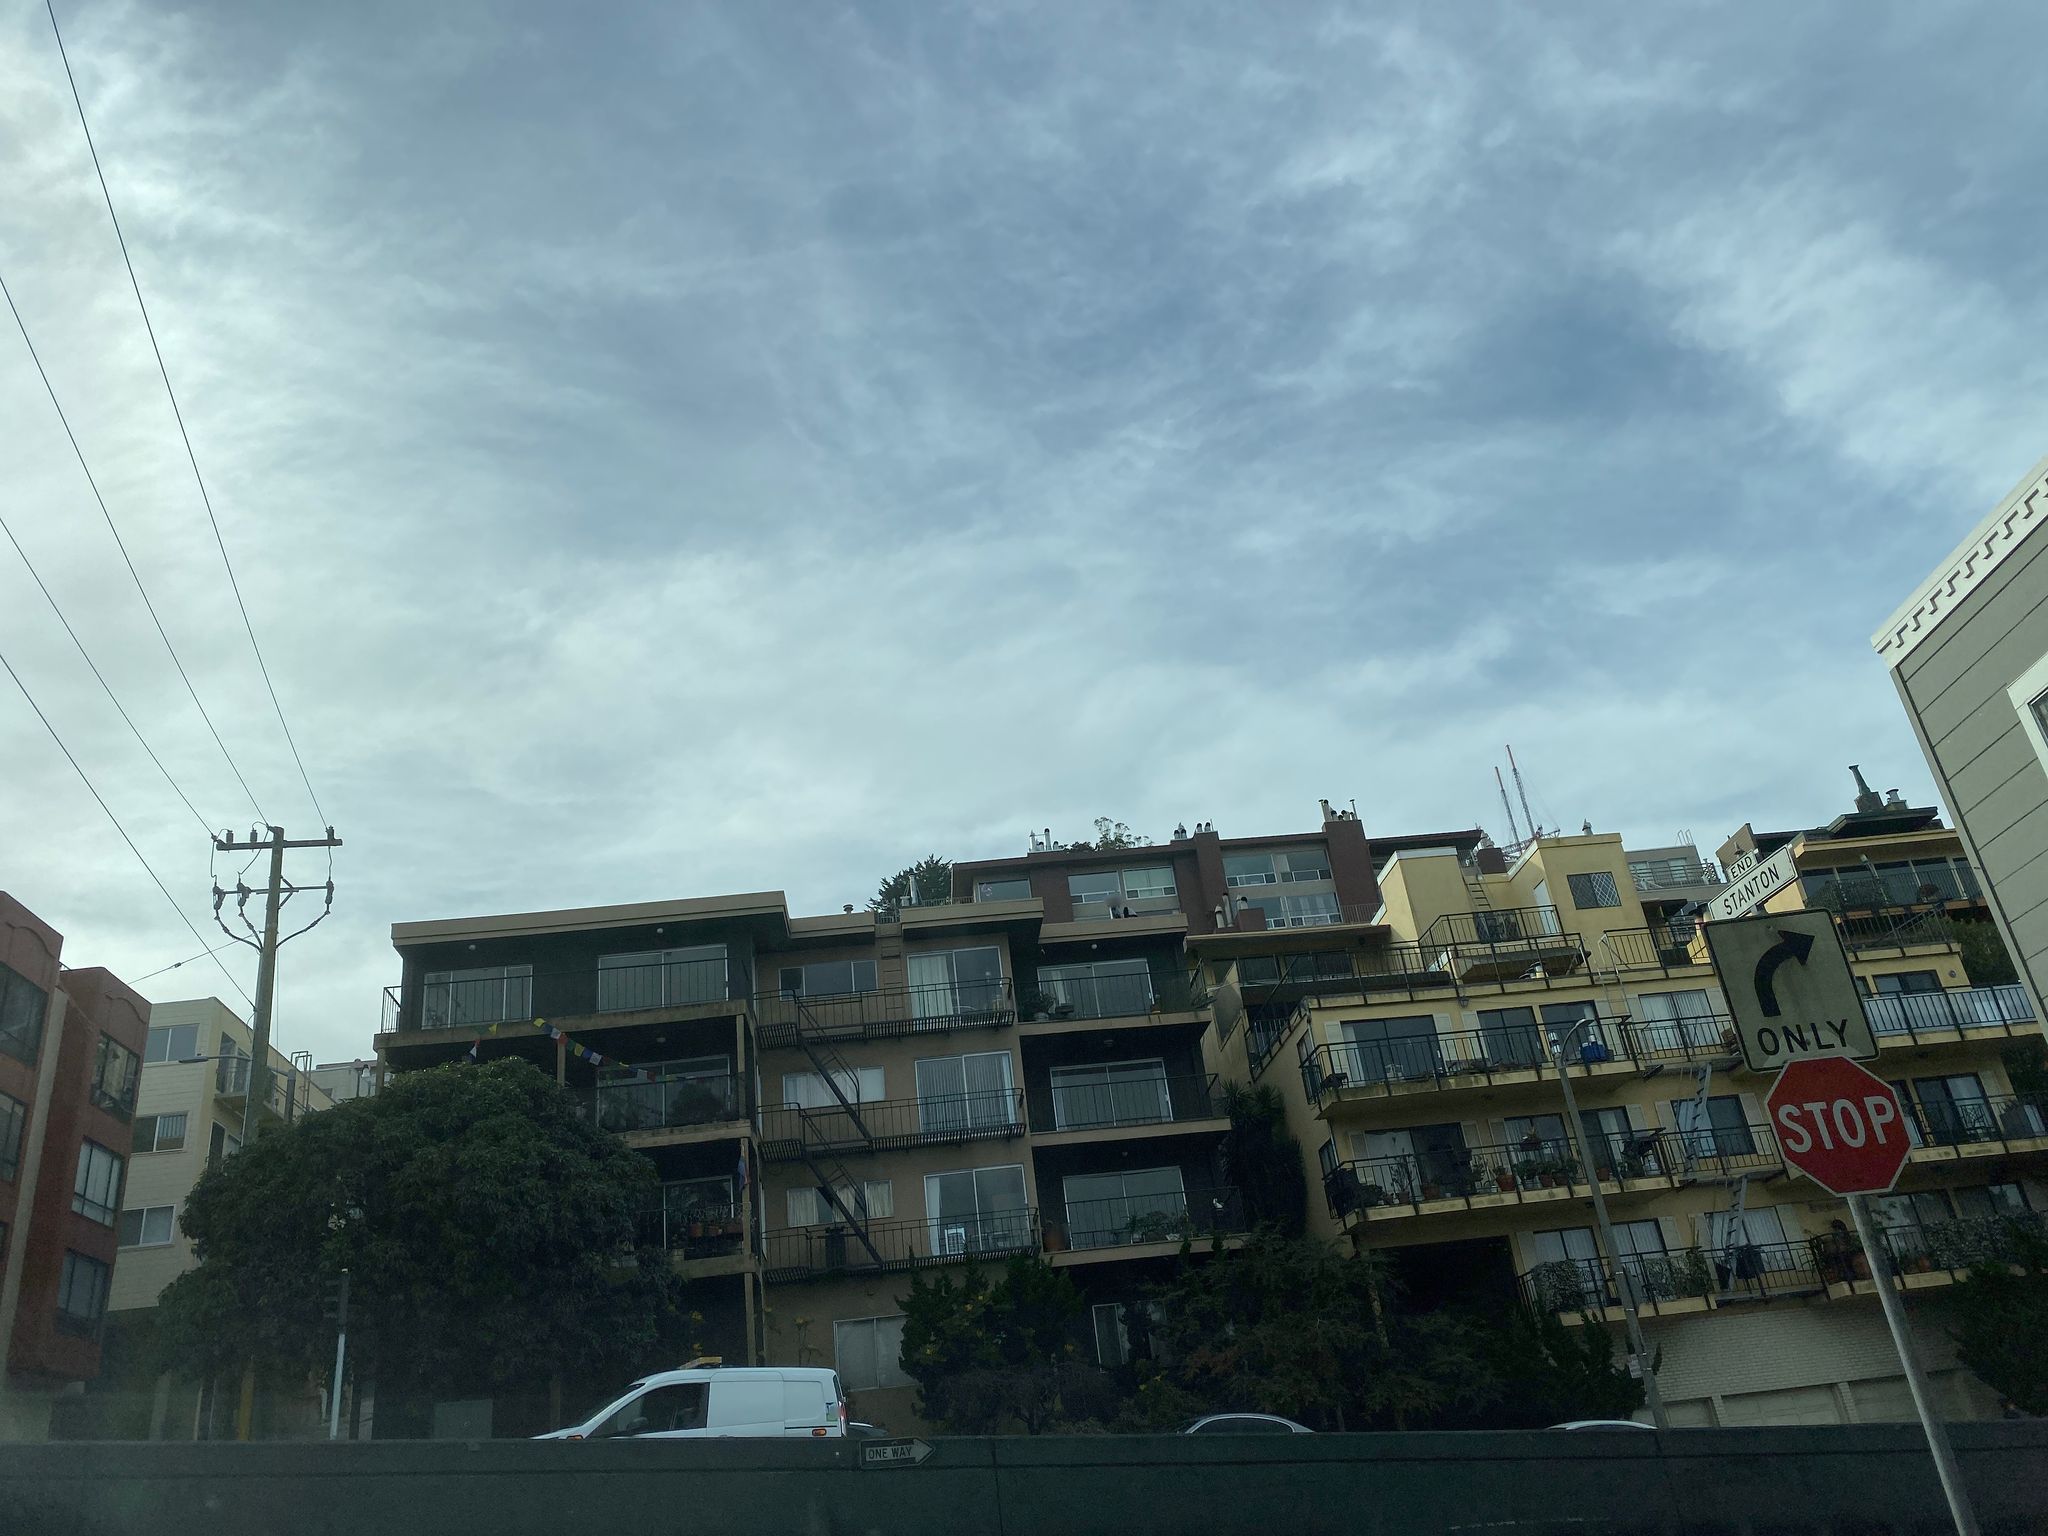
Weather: cloudy
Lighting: day
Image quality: good
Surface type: driving surface
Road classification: residential, service, footway
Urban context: urban centre
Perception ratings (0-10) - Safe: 4.1, Lively: 5.07, Beautiful: 5.51, Boring: 2.25, Depressing: 8.77, Wealthy: 2.44